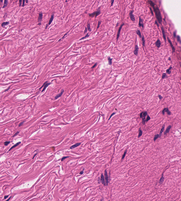
Tumor epithelial tissue: no
Tumor-associated stroma tissue: yes
Normal tissue: no